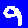
Digit: 9